Field crop: maize
Growth stage: 2
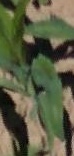
Species: maize